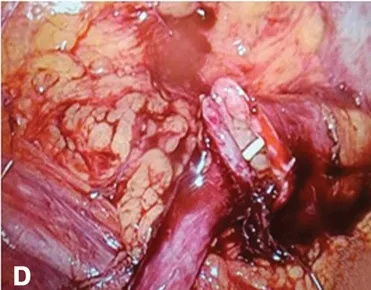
Intraoperative images of the proximal dilated right ureter (case 2). (
D
) Uretero-ureteric anastomosis after spatulation.
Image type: medical_photograph (other_medical_photograph)